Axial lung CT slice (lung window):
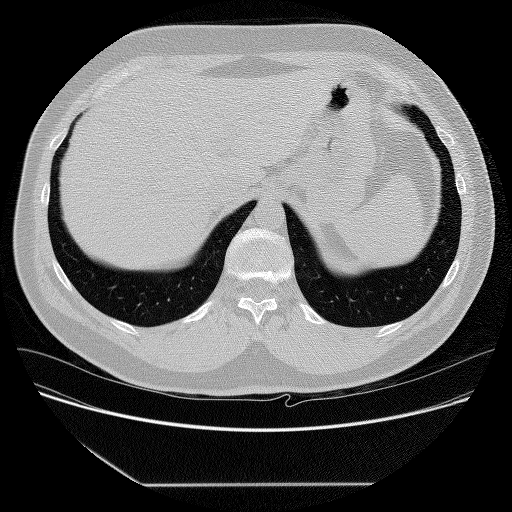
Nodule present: no